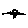
Label: tree